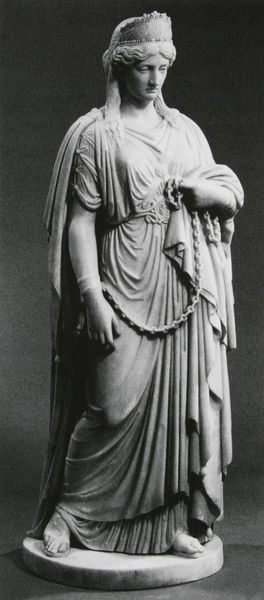
Titel: Zenobia in Ketten
Künstler: Harriet Hosmer
Standort: Hartford (Connecticut)
Institution: Wadsworth Atheneum
Schlagwörter: felsen, fuß, hand, kopf, schatten, umhang, weiß, mädchen, frau, frisur, grau, haar, kleid, licht, marmor, mund, nase, ohr, schmuck, schwarz, blick, dame, gürtel, arm, arme, augen, falten, gesicht, sockel, stein, steine, tragen, trauer, hals, hände, auge, figur, gewand, haare, mantel, stehend, stoff, stoffe, saum, brosche, diadem, gebeugt, kinn, krone, lippe, lippen, ohren, traurig, kreis, rund, skulptur, statue, kopfbedeckung, taille, bein, füße, fels, kette, weis, falte, kopftuch, aufrecht, kordel, sandalen, bronze, faltenwurf, kontrapost, plastik, plinthe, podest, knie, zehen, foto, fotografie, photographie, barfuss, antike, religion, seil, fus, scheibe, ketten, haarkranz, helm, allegorie, göttin, statuette, armreifen, sandale, unterarm, toga, griechisch, schnurr, griechenland, haptisch, basis, hera, spielbein, standbein, maria, tunika, kopfschmuck, athene, minerva, schließe, römisch, mamor, römerin, klassisch, grichisch, neoklassizismus, statur, unterkleid, tunica, haptik, gürtelschnalle, matel, gürgel, armew, armr, tyche, dandalen, ne, sockelscheibe, römsich, wellige haare, ar,pr, statuee, peplops, arm gesunken